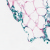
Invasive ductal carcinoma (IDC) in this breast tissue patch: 0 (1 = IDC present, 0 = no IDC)